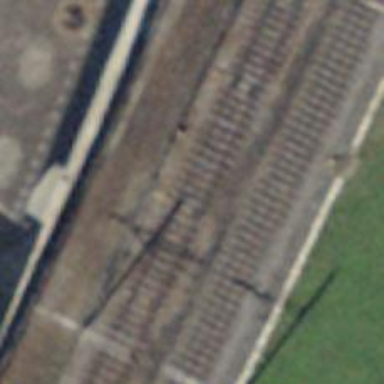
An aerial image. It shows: Railway switch.